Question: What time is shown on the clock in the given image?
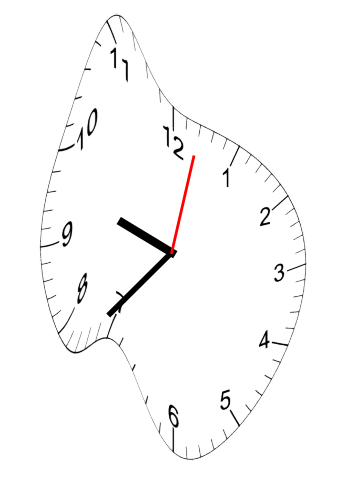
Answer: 09:37:02